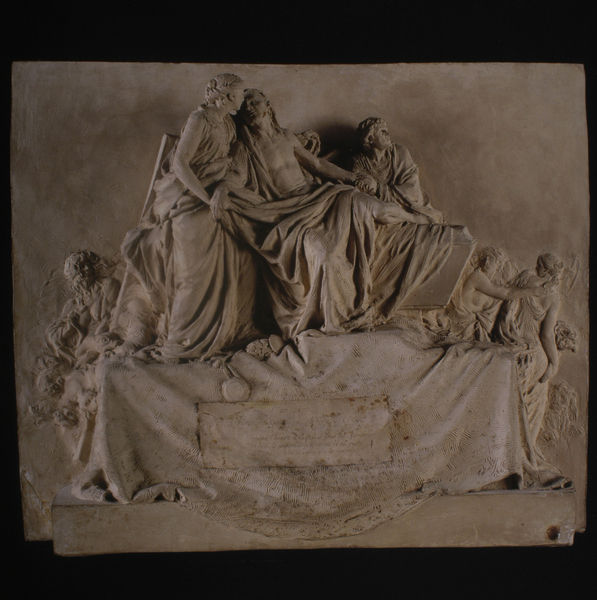
Titel: Modell für das Grabmal des Prinzen Aleksandr Mikhailovich Golitsyn
Künstler: Jean-Antoine Houdon
Standort: Paris
Institution: Musée du Louvre
Schlagwörter: gruppe, hand, körper, mann, nackt, schatten, umhang, weiß, akte, frauen, menschen, mädchen, braun, frau, frisur, kleid, licht, marmor, schwarz, stützen, szene, blick, tuch, alt, bart, arm, barock, blicke, falten, johannes, sockel, stein, tod, tot, toter, trauer, kirche, figur, gewand, haare, stoff, familie, gewänder, klassizismus, renaissance, kinder, engel, skulptur, relief, schrift, umarmung, liegen, italien, alter mann, jungen, sepia, tafel, inschrift, bett, faltenwurf, granit, nackte, plastik, platte, steinmetz, junge, drapierung, pesonen, foto, fotografie, schild, deckel, antike, krank, kreuz, religion, denkmal, text, kiste, salbung, entwurf, kranz, österreich, rom, liebespaar, sarg, hubi, ende, sandstein, christus, grab, jesus, jesus christus, leichnam, pieta, sterben, totenbett, toter christus, dekce, kranker, leiden, toga, mittelalter, wien, maria, beweinung, jesu, maria magdalena, fackel, christentum, grablegung, auferstehung, sterbender, gemeißelt, alabaster, grabmal, mamor, bildhauer, michelangelo, grabmahl, skultpur, erhöht, sarkophag, schrifttafel, epitaph, grablege, höppl, christ, grabtuch, grabstein, chrift, ölberg, kreuzweg, beisetzung, skuptur, terrorismus, schadow, grabtragung, grabdenkmal, klassich, gisant, kreutabnahme, podests, reliefplastik, sarophag, rellief, beweinend christi